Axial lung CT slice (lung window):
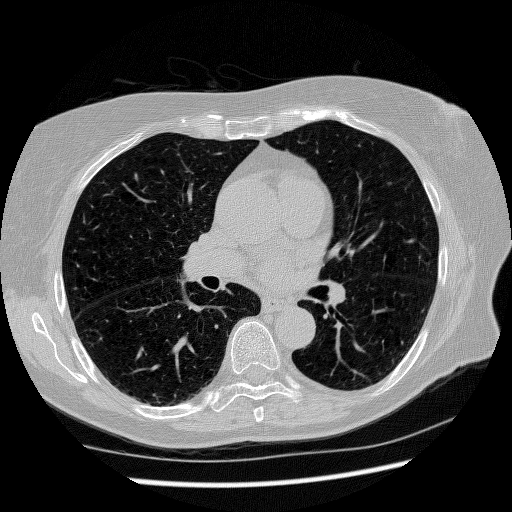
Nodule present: no